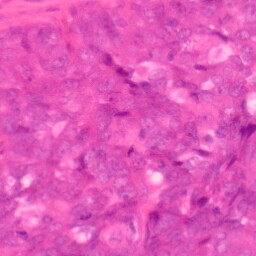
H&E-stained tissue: Colon